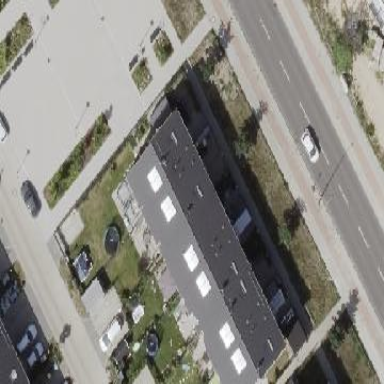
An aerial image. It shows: Terrace-style building with gabled roof.